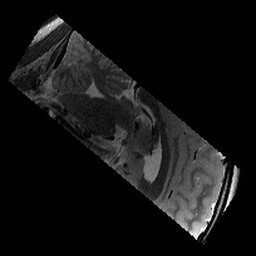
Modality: T2w
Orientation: sagittal
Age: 9
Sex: male
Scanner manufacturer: siemens
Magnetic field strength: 3 T
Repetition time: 9.23 s
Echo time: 0.067 s